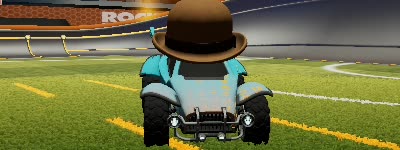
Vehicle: octane